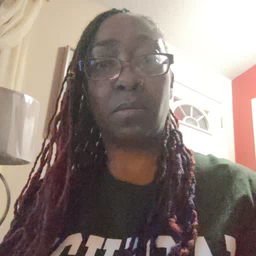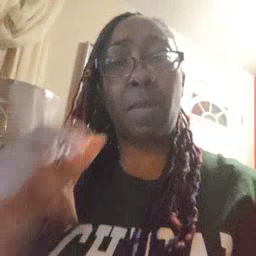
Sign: puzzle